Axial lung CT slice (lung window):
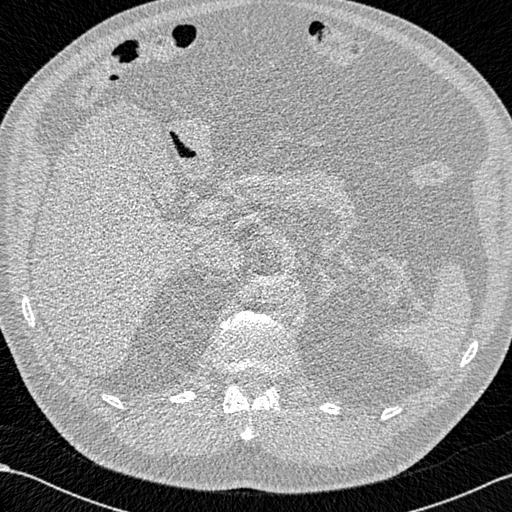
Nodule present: no